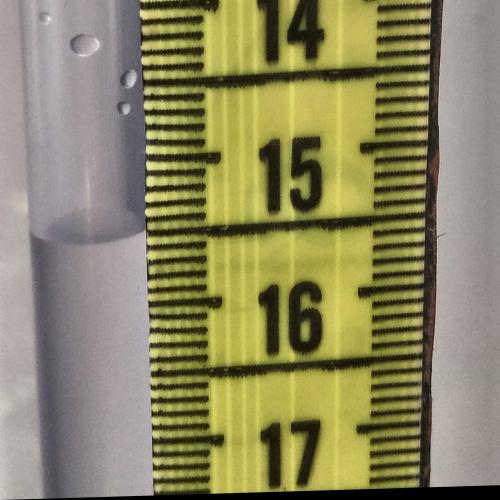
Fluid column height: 15.5 cm